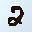
Label: 2